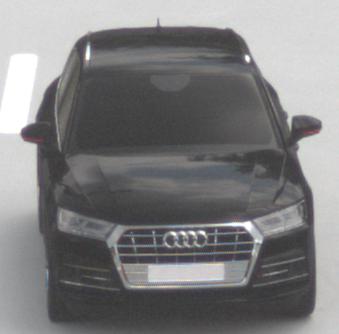
Make: Audi
Model: Q5 45 TFSI
Detailed model: Q5 (FY)
Model produced from: 2019/01
Model produced until: 2019/05
Doors: 5
Color: black
Road condition: dry road
Daytime: morning or afternoon
Contrast: low contrast